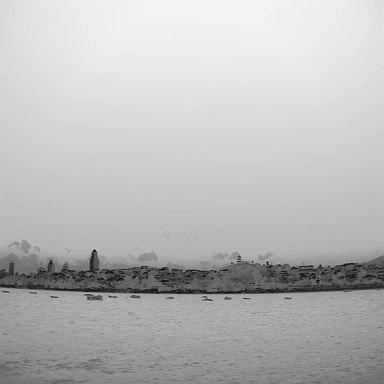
There are ten bulk_carriers in the infrared image.